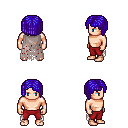
a pixel art fantasy rpg character, male body template, human, light skin, gray tattered cape, red pants, blue pageboy hairstyle, four views (front, back, left, right), 2x2 character sprite sheet, small pixel art, hard edges, no anti-aliasing